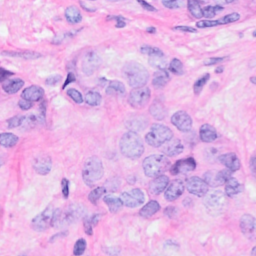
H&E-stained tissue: Breast